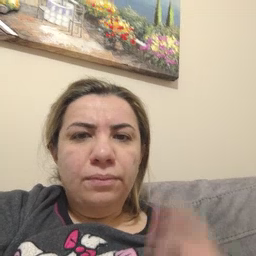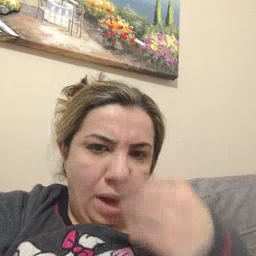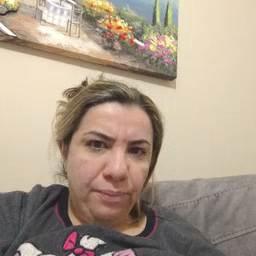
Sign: sleep